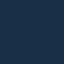
Land use / land cover: SeaLake